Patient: sex M, age 38
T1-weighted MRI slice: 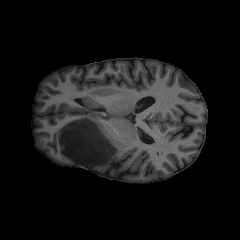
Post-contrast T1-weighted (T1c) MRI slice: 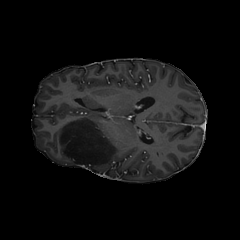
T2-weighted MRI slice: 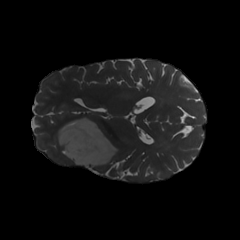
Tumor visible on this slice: yes
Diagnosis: Astrocytoma, IDH-mutant
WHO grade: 3